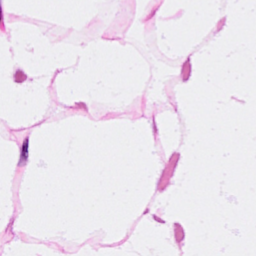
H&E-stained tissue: Breast